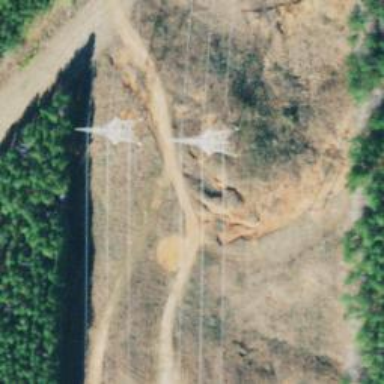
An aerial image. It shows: Lattice structure tower.